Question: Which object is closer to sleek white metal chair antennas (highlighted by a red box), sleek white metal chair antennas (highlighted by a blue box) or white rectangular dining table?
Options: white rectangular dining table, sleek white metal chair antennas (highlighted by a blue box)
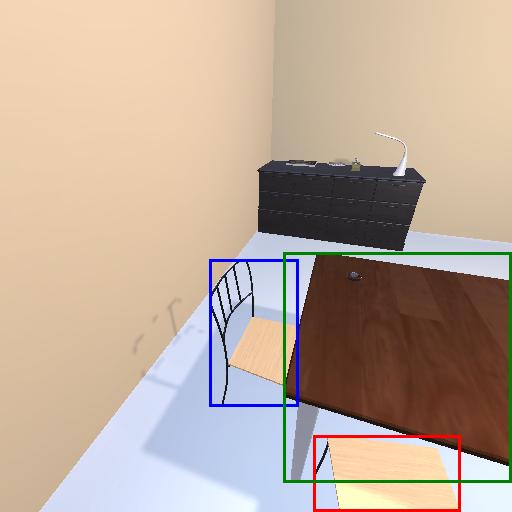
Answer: white rectangular dining table